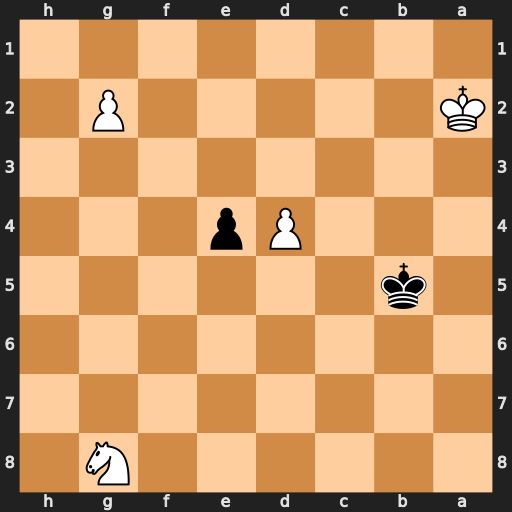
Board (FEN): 6N1/8/8/1k6/3Pp3/8/K5P1/8
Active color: b
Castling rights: -
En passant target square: -
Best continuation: e3 Kb3 e2 Kc3 e1=Q+